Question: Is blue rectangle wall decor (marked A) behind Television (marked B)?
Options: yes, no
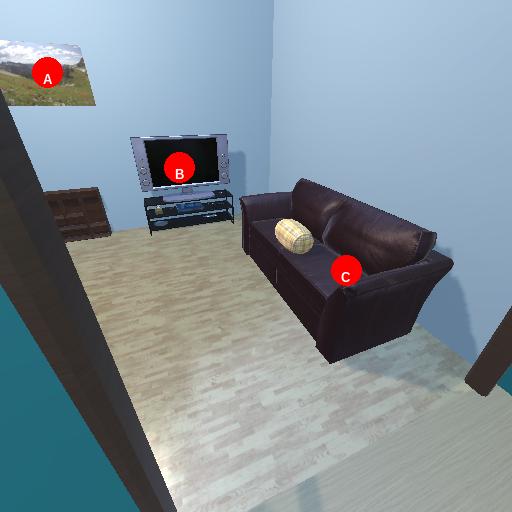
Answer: yes